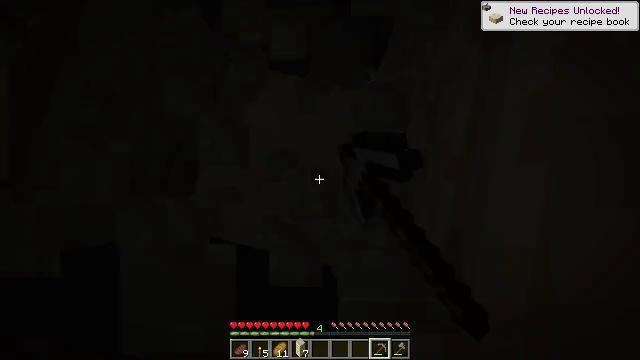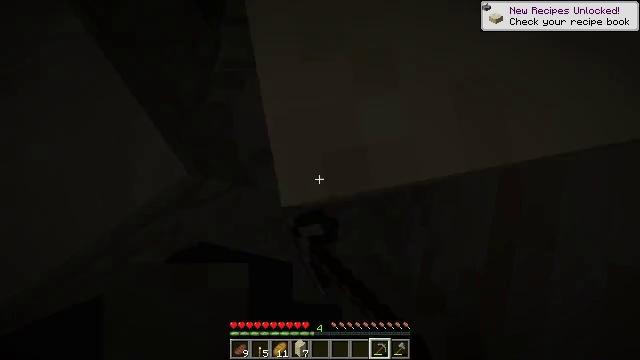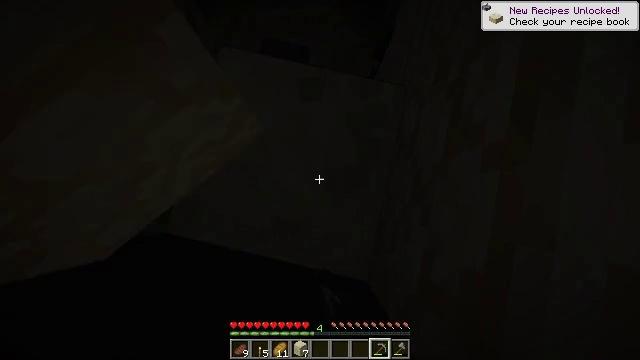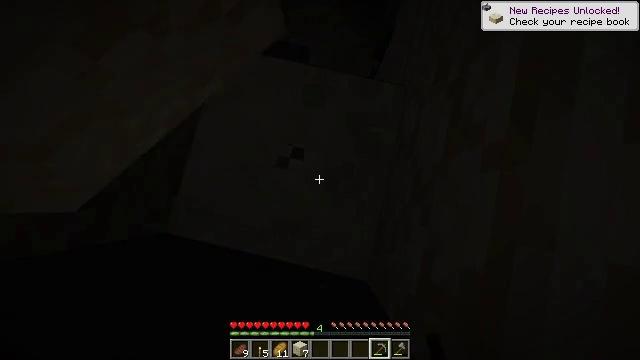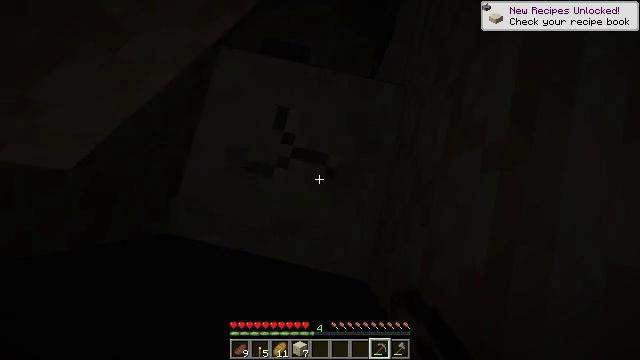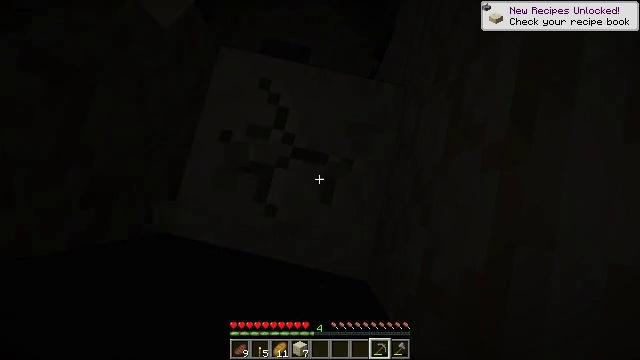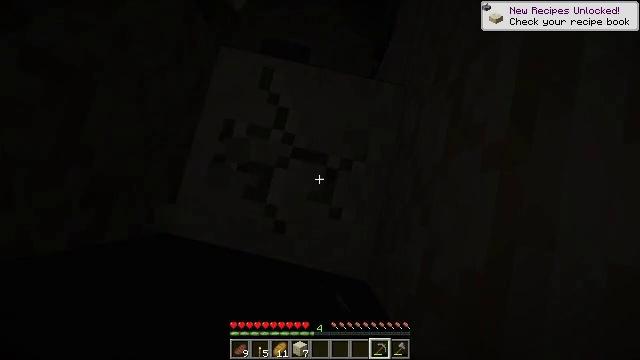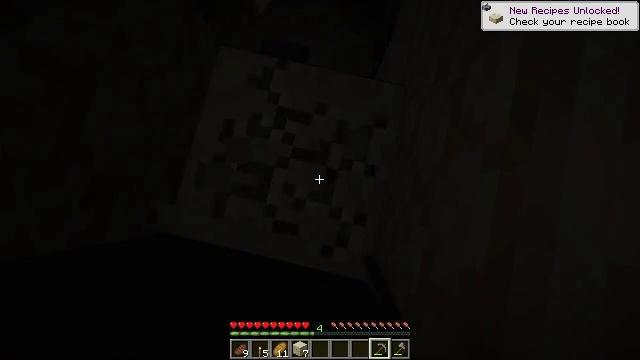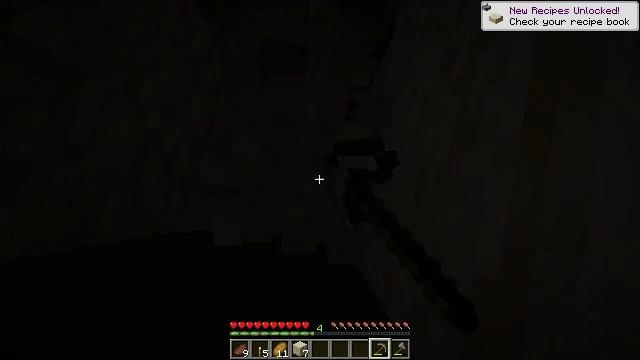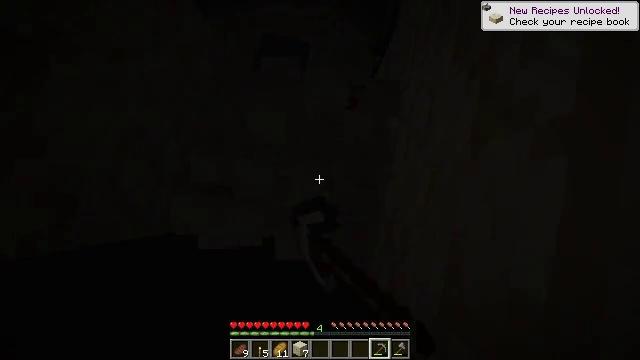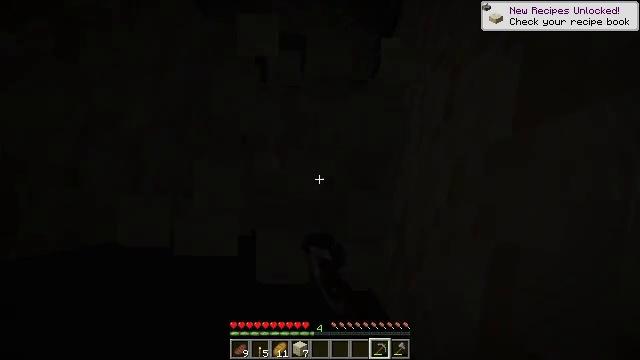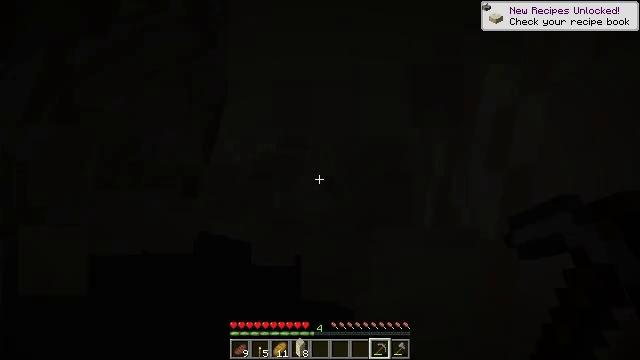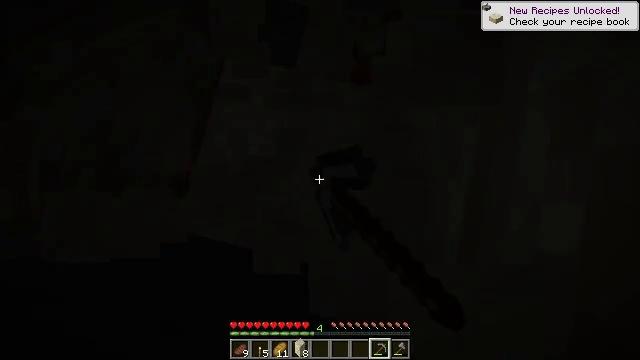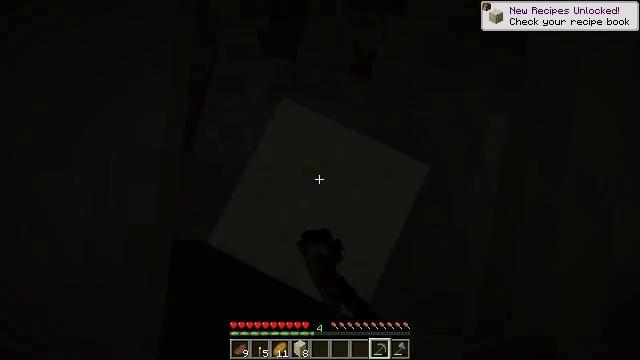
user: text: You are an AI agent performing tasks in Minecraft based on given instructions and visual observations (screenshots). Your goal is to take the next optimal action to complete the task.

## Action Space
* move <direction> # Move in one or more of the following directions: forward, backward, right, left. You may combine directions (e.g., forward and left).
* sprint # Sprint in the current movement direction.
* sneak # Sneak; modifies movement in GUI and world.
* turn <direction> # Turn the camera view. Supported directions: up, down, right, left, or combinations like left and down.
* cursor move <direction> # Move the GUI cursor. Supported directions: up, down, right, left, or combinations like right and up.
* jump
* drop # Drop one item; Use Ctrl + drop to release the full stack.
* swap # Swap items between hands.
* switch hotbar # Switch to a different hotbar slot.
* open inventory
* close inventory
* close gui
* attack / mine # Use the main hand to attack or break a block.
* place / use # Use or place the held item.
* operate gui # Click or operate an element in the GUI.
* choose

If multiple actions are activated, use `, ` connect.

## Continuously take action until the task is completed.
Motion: motion action
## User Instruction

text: Collect cut sandstone by mining it.
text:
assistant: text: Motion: sneak, attack / mine
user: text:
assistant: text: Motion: sneak, attack / mine
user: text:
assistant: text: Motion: sneak, attack / mine
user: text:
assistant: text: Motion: sneak, attack / mine
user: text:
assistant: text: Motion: sneak, attack / mine
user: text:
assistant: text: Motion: sneak, attack / mine
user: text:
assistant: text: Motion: sneak, attack / mine
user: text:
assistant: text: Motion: sneak, attack / mine
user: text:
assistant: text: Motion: sneak, attack / mine
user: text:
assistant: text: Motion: sneak, attack / mine
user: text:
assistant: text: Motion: sneak, attack / mine
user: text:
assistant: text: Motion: sneak, attack / mine
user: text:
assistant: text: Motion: sneak, attack / mine
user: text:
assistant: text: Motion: sneak, attack / mine